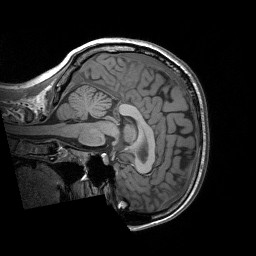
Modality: T1w
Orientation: sagittal
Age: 27
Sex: female
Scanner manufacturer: siemens
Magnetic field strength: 3 T
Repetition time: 1.9 s
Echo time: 0.00227 s